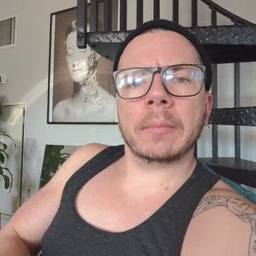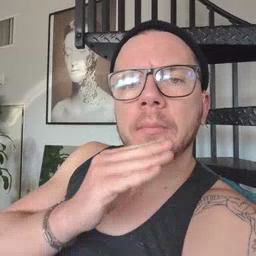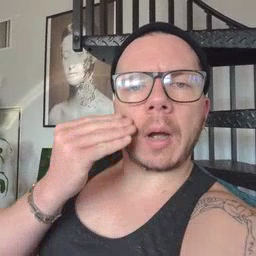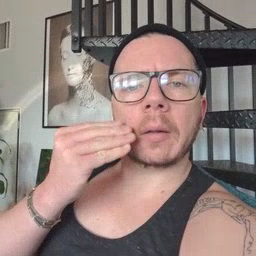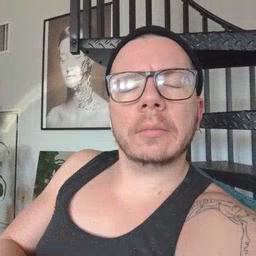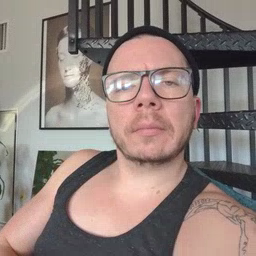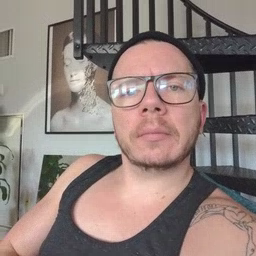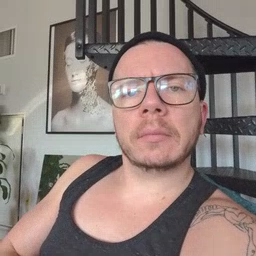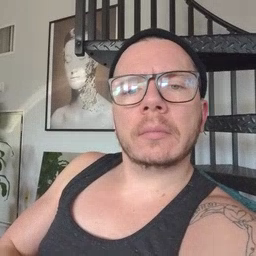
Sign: smile